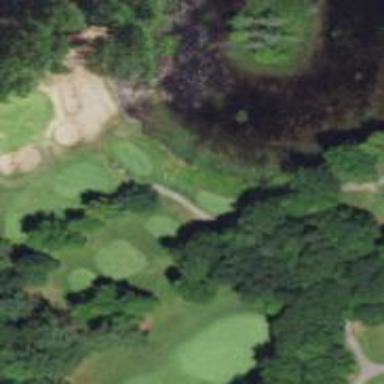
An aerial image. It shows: Path used for both walking and golf.